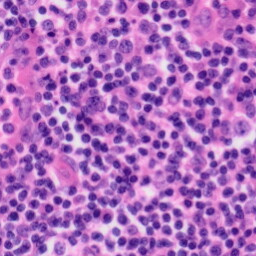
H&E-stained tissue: Tonsil